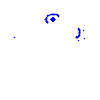
Particle: electron